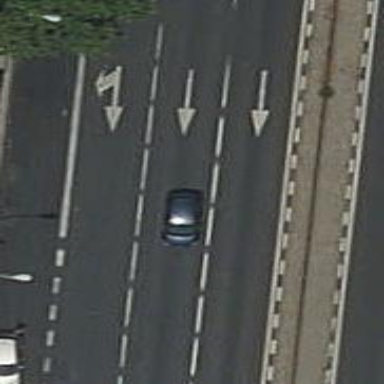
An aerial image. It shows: Primary highway with shared lane for cyclists.